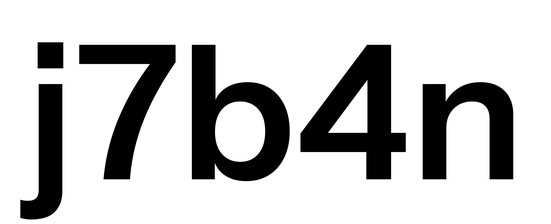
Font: InstrumentSans_SemiBold